Question: I am attempting to organize one to six images in a grid with a fairly random layout. I am passing the method an array of images that I want to iterate over and return a view containing the grid of images similar to my example below. What would be the best approach to accomplish this?
I am trying to figure out how to layout each view on the fly. Also, the first grid in count == 5 in the image is incorrect.

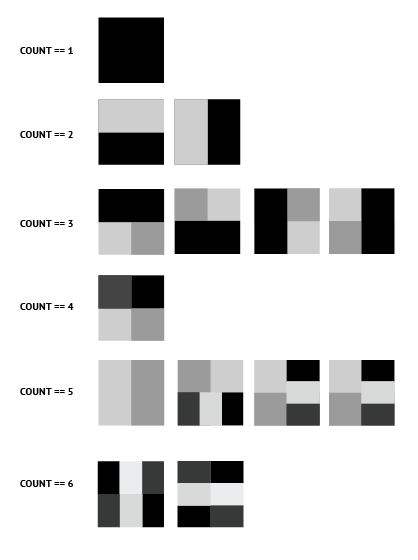
Answer: Let's say, you have 3 images. You will have 4 possible layouts. Calculate for each layout, in which combination of subviews and images you lose less pixels from the images, when scaling and cropping them to the dimensions of the subimages. If several layouts have the same result, pick one randomly.